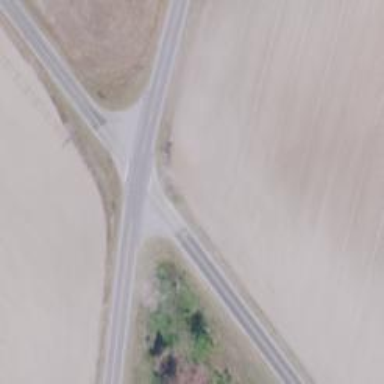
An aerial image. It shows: Stop road.